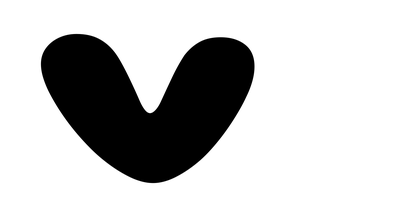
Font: Gluten_ExtraBold